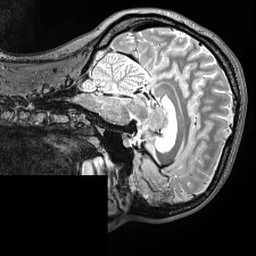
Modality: T2w
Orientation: sagittal
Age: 25
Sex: female